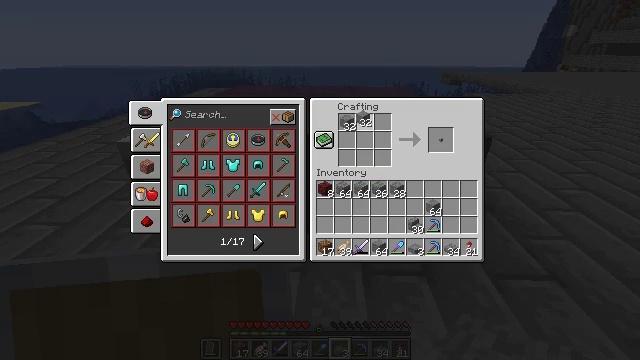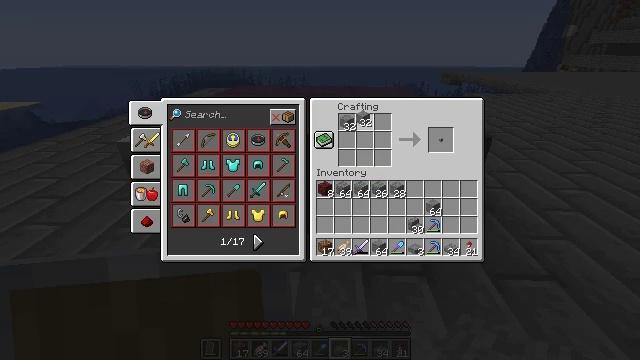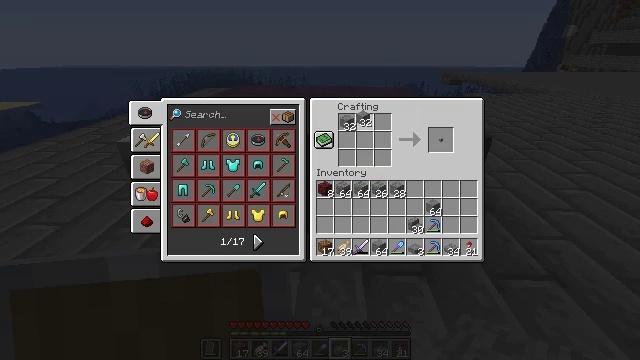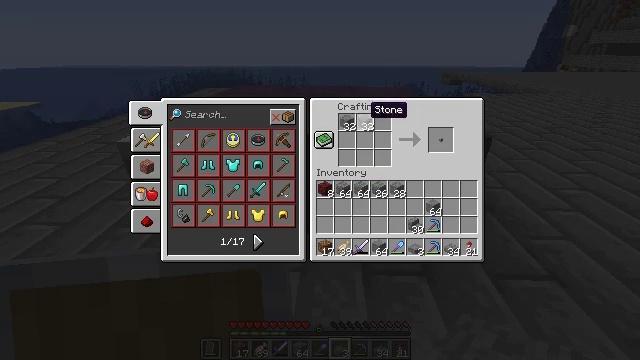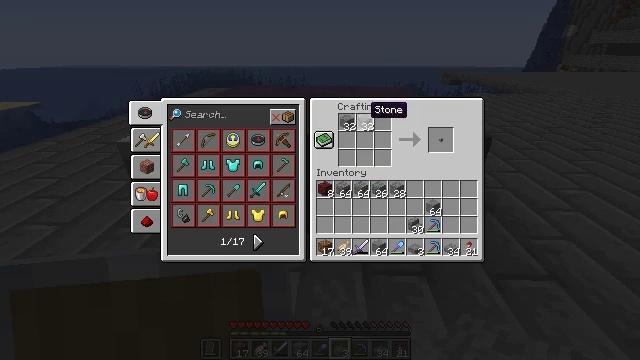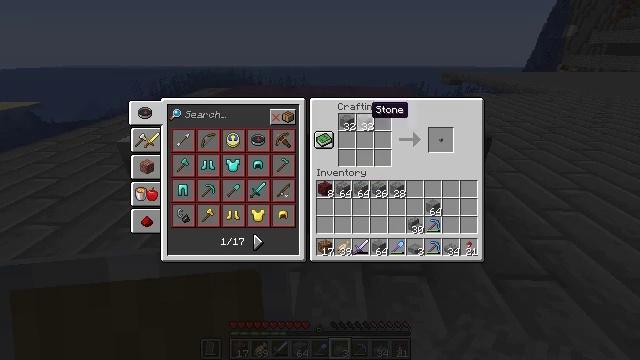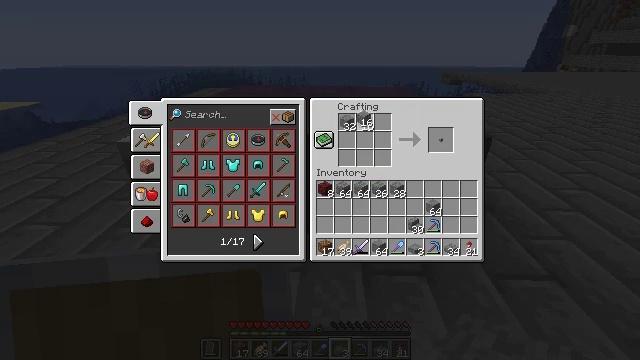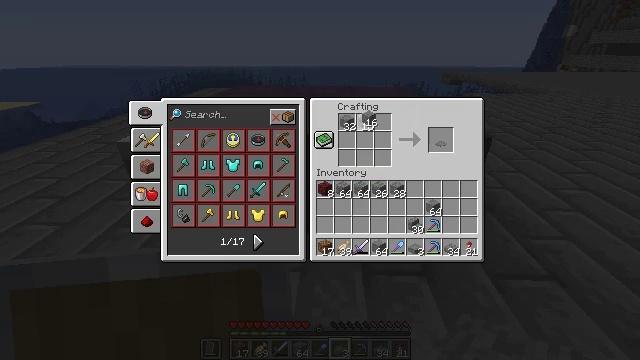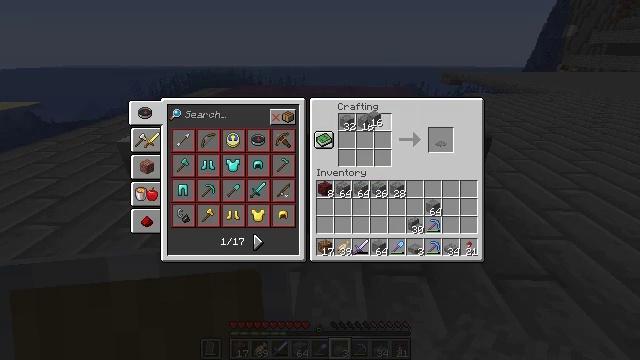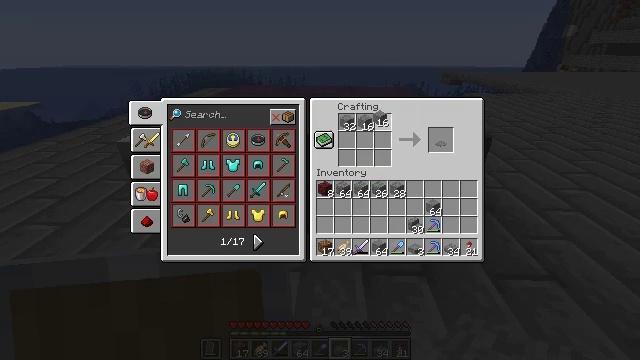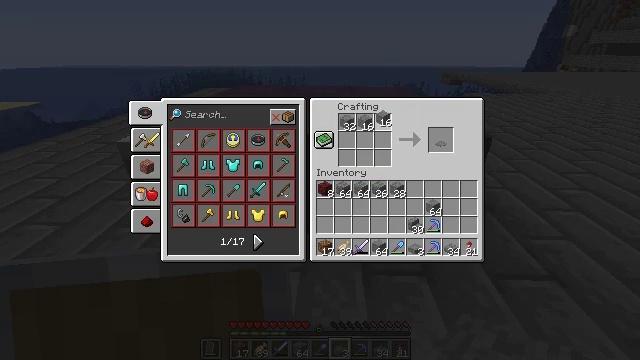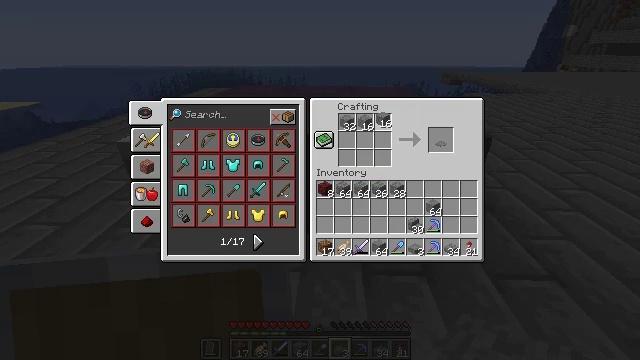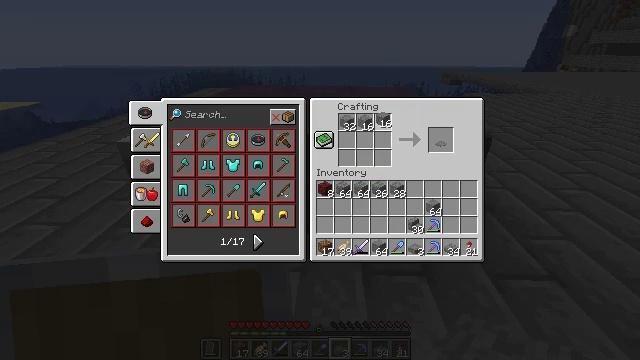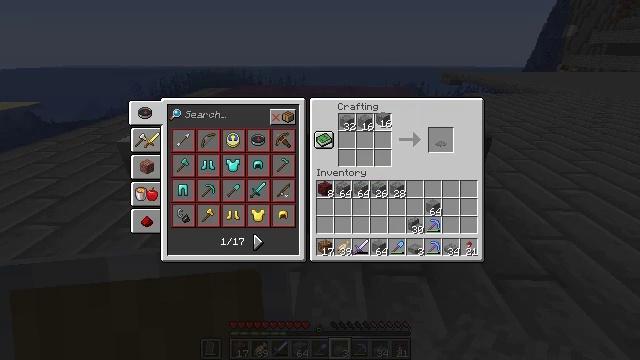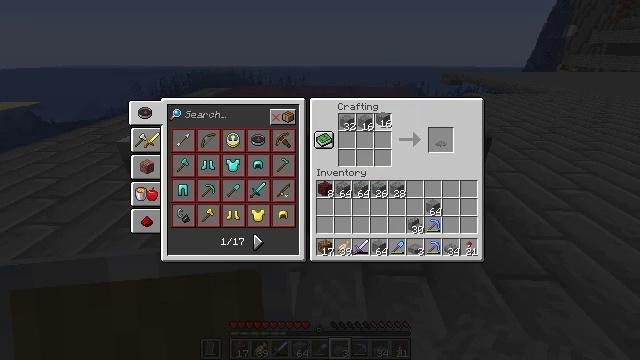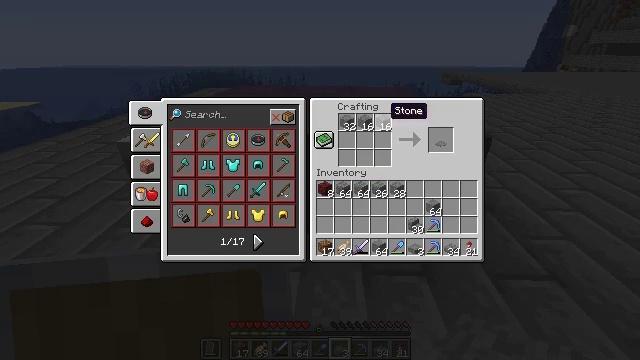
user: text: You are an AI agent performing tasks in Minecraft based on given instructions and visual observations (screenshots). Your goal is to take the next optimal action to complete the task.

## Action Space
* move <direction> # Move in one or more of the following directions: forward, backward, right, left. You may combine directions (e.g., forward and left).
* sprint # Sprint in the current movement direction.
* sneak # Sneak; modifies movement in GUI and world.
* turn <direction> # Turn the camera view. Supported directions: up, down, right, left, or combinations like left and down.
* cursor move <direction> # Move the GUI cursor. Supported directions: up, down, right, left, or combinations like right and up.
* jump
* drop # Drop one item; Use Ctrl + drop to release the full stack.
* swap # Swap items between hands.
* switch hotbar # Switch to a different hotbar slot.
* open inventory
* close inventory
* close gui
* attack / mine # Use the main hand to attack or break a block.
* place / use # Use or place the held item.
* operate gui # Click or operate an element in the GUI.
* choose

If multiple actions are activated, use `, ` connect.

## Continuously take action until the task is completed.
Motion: motion action
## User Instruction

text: Prepare a stone slab at the crafting table.
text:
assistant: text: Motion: operate gui
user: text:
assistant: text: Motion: operate gui
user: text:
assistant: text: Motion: no_op
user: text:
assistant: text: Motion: no_op
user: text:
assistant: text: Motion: no_op
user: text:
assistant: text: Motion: choose
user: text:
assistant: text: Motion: choose
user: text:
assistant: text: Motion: no_op
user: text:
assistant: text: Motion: no_op
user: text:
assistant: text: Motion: no_op
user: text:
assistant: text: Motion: no_op
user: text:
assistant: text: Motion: operate gui
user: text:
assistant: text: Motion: operate gui
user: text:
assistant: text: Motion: operate gui
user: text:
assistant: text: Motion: no_op
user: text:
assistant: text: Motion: no_op
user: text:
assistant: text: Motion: sneak
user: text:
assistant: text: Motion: sneak, cursor move right
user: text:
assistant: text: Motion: sneak, cursor move right
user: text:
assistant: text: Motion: sneak, cursor move right
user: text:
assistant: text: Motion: sneak, cursor move right
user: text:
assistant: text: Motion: sneak
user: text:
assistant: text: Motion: sneak
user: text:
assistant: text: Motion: sneak
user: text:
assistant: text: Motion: sneak
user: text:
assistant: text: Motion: sneak, choose
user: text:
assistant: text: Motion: sneak, choose
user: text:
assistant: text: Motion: sneak, choose
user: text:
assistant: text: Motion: sneak
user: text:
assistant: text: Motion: sneak